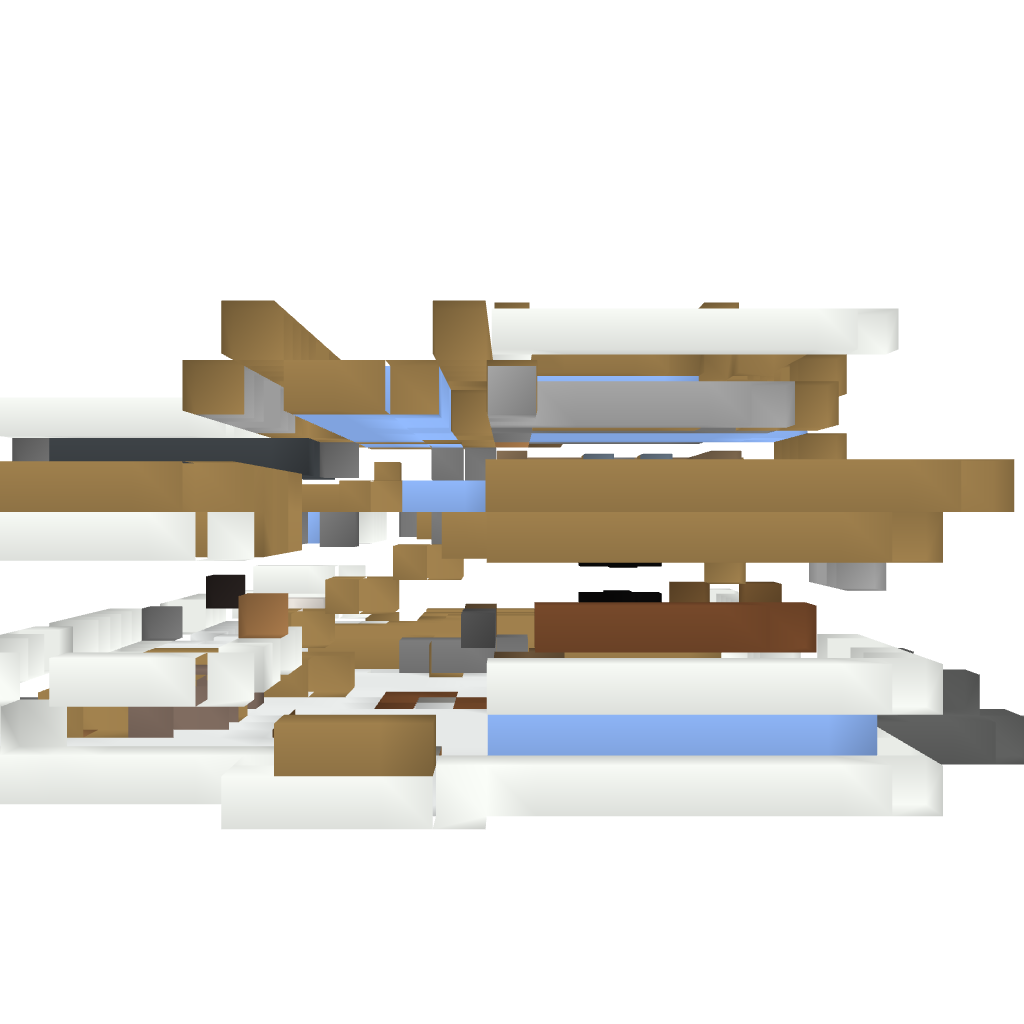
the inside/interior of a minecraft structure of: modern home